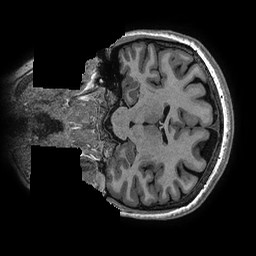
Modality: T1w
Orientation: coronal
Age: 29
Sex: female
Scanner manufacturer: ge
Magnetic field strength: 3 T
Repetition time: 0.006952 s
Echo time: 0.00292 s